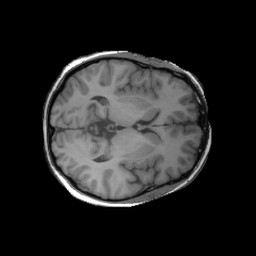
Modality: T1w
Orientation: axial
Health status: ill
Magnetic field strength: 3 T